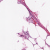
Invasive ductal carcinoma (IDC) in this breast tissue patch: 0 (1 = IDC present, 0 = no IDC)